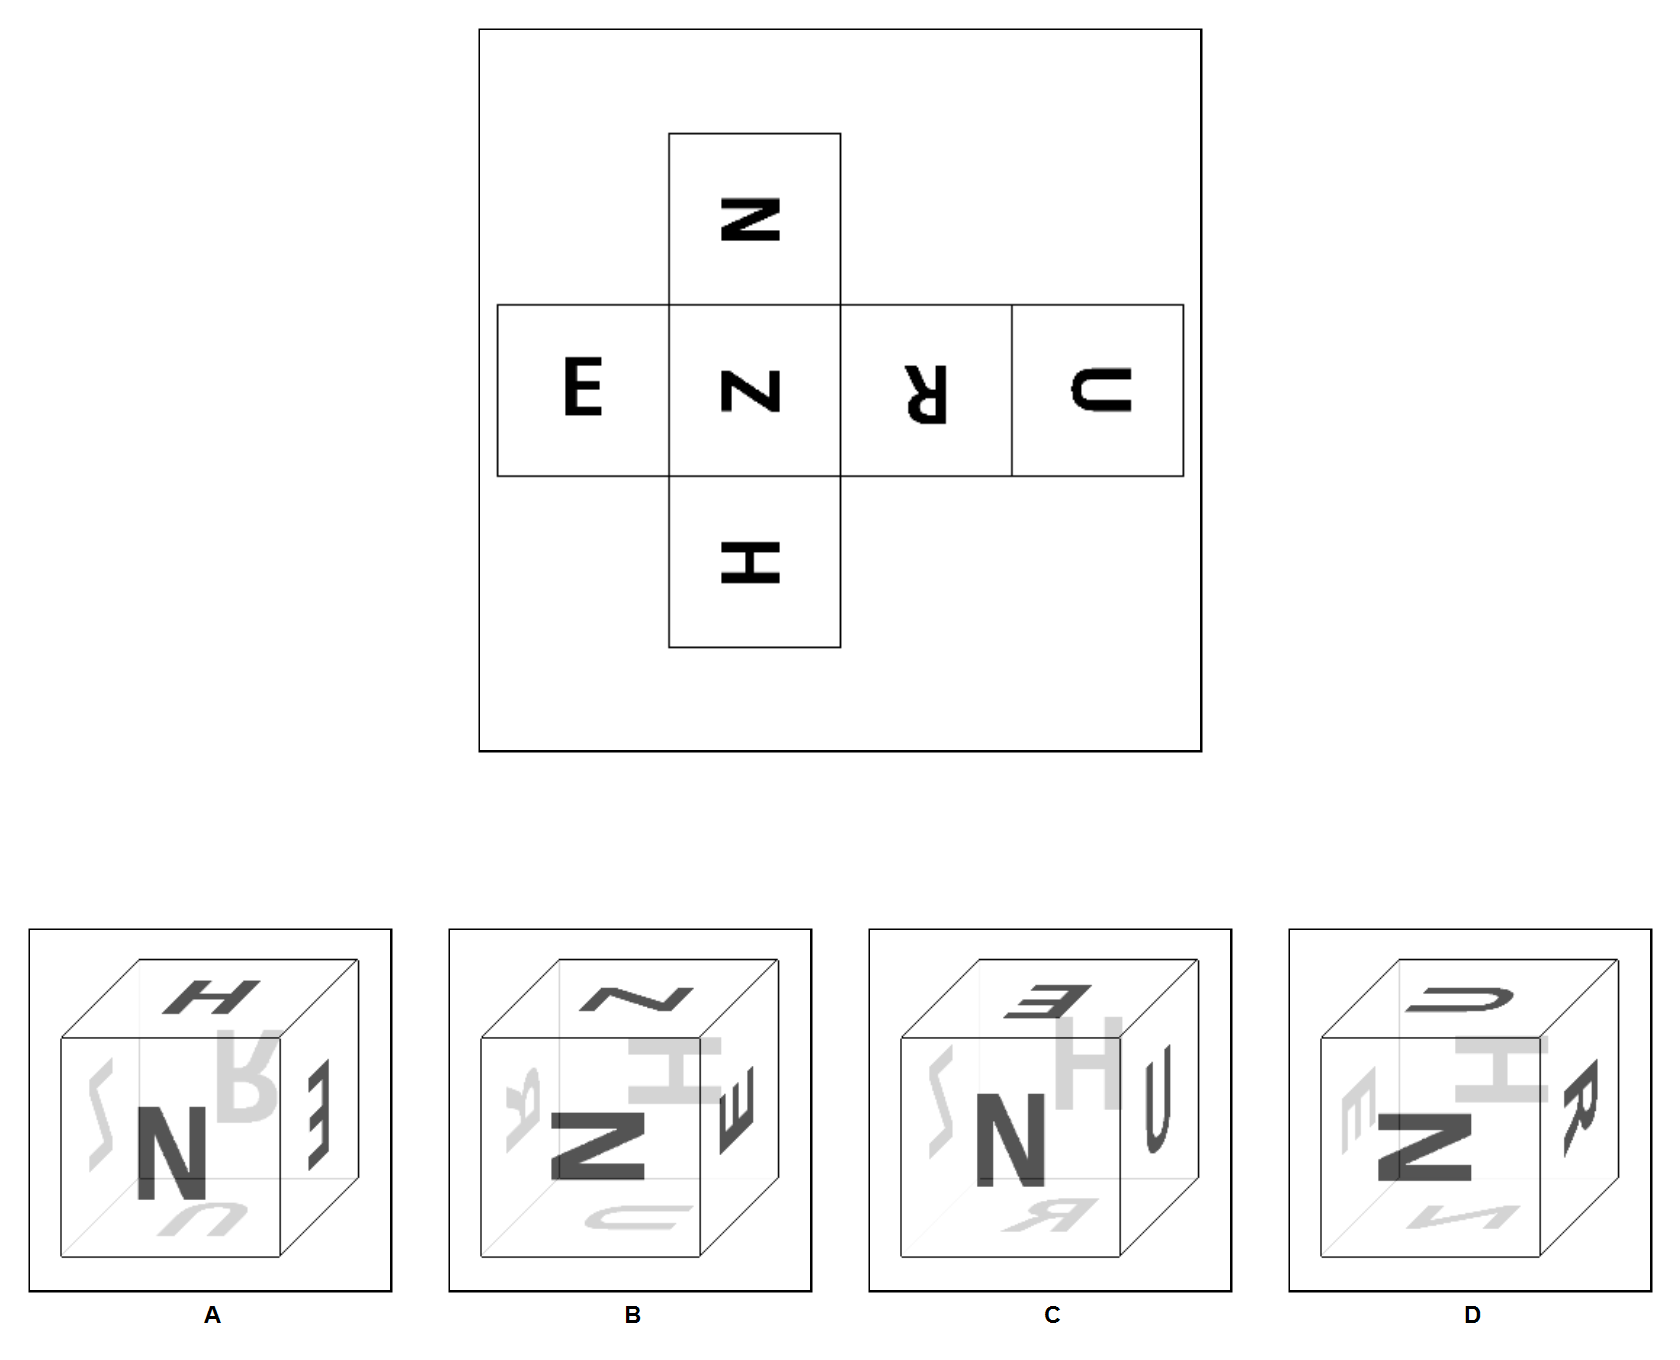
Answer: A